Question: I have a d3 network where points are connected by lines. I want to replace the lines with curved SVG paths. I have forgotten the math to calculate the control point's coordinates. Does anyone know how to do this?
For example, look at the image below:

There exist points A and B. I have them connected at present by a line L. I want to replace L with a curve, C. To do that I need to find a line that is perpendicular to the mid-point of line L, of length M (length set as a percentage of L), to be the control point of spline C. Then I need to define an SVG path to define C.
How do I do this in d3 with SVG? I've done this before in Raphael/SVG a long time ago, but the math escapes me. And I'm not sure how its done in D3.
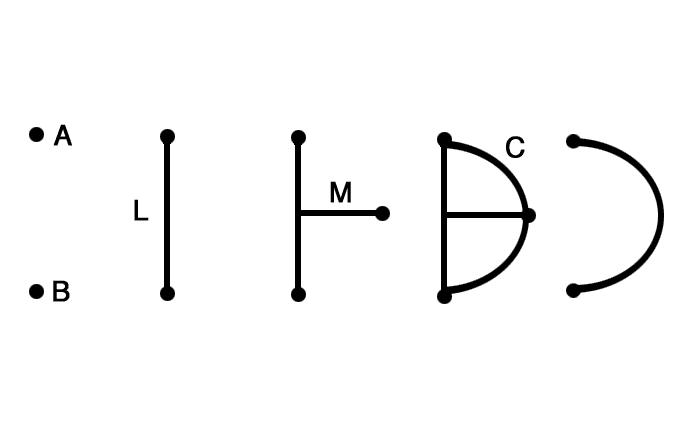
Answer: Just to be clear for others, what we're talking about is a quadratic Bezier curve. That gives you a smooth curve between two points with one control point.
The basic method is:
1. Find your A-B midpoint, call it J.
2. Do some trig to find the point at the end of line segment M, call it K
3. Use the SVG Q or T path commands to draw the quadratic Bezier curve, starting from A, going to B, with the control point K. (note that this won't look exactly like your diagram, but that can be tuned by changing the length of M).
<URL>
Here's a JavaScript function to return the path you'll need:
'''
function draw_curve(Ax, Ay, Bx, By, M) {
// Find midpoint J
var Jx = Ax + (Bx - Ax) / 2
var Jy = Ay + (By - Ay) / 2
// We need a and b to find theta, and we need to know the sign of each to make sure that the orientation is correct.
var a = Bx - Ax
var asign = (a < 0 ? -1 : 1)
var b = By - Ay
var bsign = (b < 0 ? -1 : 1)
var theta = Math.atan(b / a)
// Find the point that's perpendicular to J on side
var costheta = asign * Math.cos(theta)
var sintheta = asign * Math.sin(theta)
// Find c and d
var c = M * sintheta
var d = M * costheta
// Use c and d to find Kx and Ky
var Kx = Jx - c
var Ky = Jy + d
return "M" + Ax + "," + Ay +
"Q" + Kx + "," + Ky +
" " + Bx + "," + By
}
'''
You can see this in action at <URL>.
Edit: If a quadratic curve doesn't fit, you can pretty easily adapt the function to do cubic Bezier or arc segments.
'''
var adjacencyList = {
1: [2],
2: [3],
3: [1],
};
var nodes = d3.values(adjacencyList),
links = d3.merge(nodes.map(function(source) {
return source.map(function(target) {
return {
source: source,
target: adjacencyList[target]
};
});
}));
var w = 960,
h = 500;
var M = 50;
var vis = d3.select("#svg-container").append("svg")
.attr("width", w)
.attr("height", h);
var force = d3.layout.force()
.nodes(nodes)
.links(links)
.size([w, h])
.linkDistance(100)
.charge(-100)
.start();
var link = vis.selectAll(".link")
.data(links)
.enter().append("svg:path")
.attr("class", "link");
console.log(link)
var node = vis.selectAll("circle.node")
.data(nodes)
.enter().append("svg:circle")
.attr("r", 5)
.call(force.drag);
force.on("tick", function() {
link.attr("d", function(d) {
return draw_curve(d.source.x, d.source.y, d.target.x, d.target.y, M);
});
node.attr("cx", function(d) {
return d.x;
})
.attr("cy", function(d) {
return d.y;
});
});
function draw_curve(Ax, Ay, Bx, By, M) {
// side is either 1 or -1 depending on which side you want the curve to be on.
// Find midpoint J
var Jx = Ax + (Bx - Ax) / 2
var Jy = Ay + (By - Ay) / 2
// We need a and b to find theta, and we need to know the sign of each to make sure that the orientation is correct.
var a = Bx - Ax
var asign = (a < 0 ? -1 : 1)
var b = By - Ay
var bsign = (b < 0 ? -1 : 1)
var theta = Math.atan(b / a)
// Find the point that's perpendicular to J on side
var costheta = asign * Math.cos(theta)
var sintheta = asign * Math.sin(theta)
// Find c and d
var c = M * sintheta
var d = M * costheta
// Use c and d to find Kx and Ky
var Kx = Jx - c
var Ky = Jy + d
return "M" + Ax + "," + Ay +
"Q" + Kx + "," + Ky +
" " + Bx + "," + By
}
'''
'''
.node {
stroke: #fff;
stroke-width: 1.5px;
}
.link {
stroke: #ccc;
fill: none
}
'''
'''
<script src="https://cdnjs.cloudflare.com/ajax/libs/d3/3.0.0/d3.min.js"></script>
<body>
<div id="svg-container">
</div>
</body>
'''